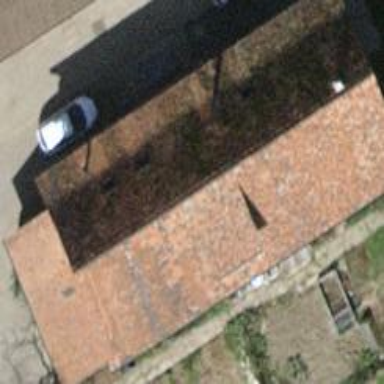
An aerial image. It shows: Farm building.